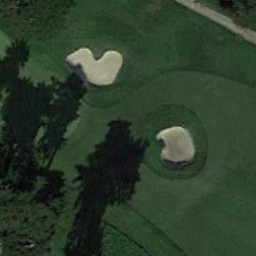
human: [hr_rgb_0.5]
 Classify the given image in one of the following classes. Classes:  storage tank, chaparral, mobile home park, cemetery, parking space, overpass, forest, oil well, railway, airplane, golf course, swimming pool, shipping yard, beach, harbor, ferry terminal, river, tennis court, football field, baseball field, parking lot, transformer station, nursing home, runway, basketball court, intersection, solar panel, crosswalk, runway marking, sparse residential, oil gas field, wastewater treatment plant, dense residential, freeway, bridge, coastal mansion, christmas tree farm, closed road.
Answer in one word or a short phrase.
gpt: golf course